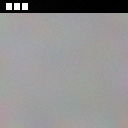
Screen state: on